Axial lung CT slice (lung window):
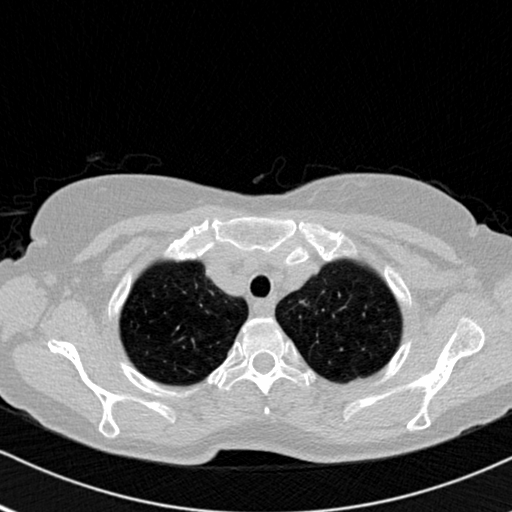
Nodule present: no